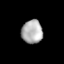
Tissue: lung
Cell type: Endothelial cells
Senescence score: 0.243
Nuclear area (px): 484
Mean DAPI intensity: 174.048